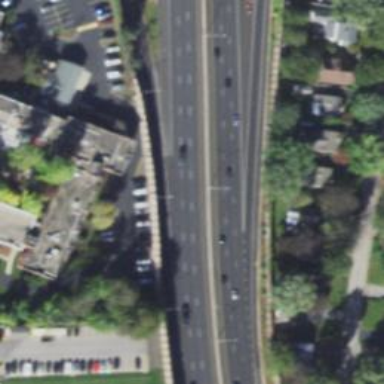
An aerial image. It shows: Motorway junction.